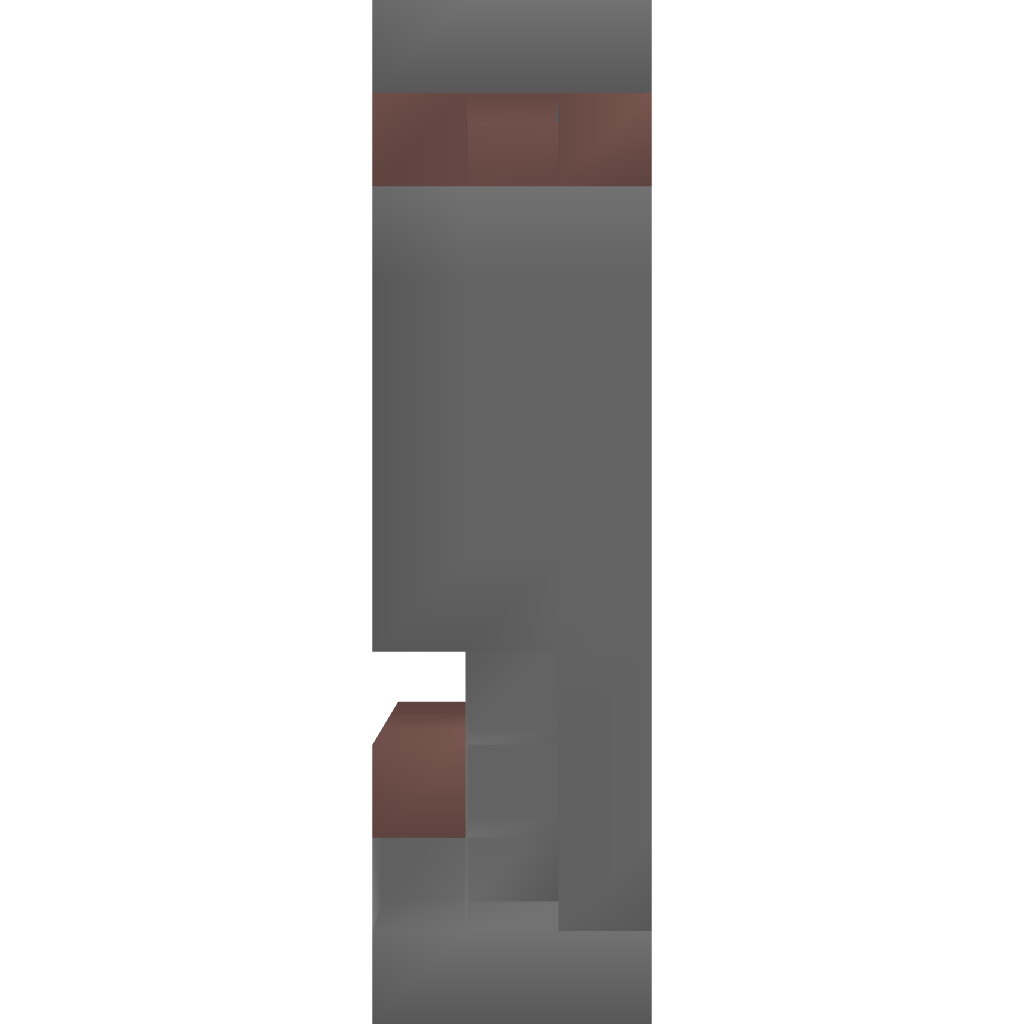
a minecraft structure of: House Chimney bad low quality